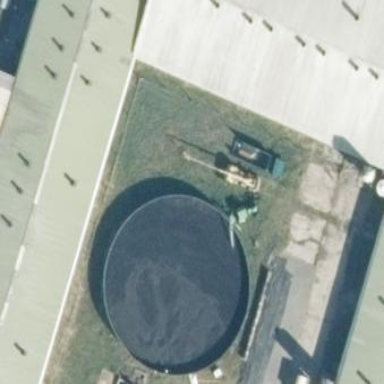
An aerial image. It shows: Silo.